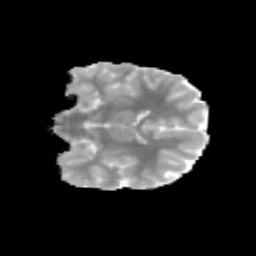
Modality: MD
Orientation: coronal
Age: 10
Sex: female
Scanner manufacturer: siemens
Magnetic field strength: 3 T
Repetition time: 3.8 s
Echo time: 0.07 s